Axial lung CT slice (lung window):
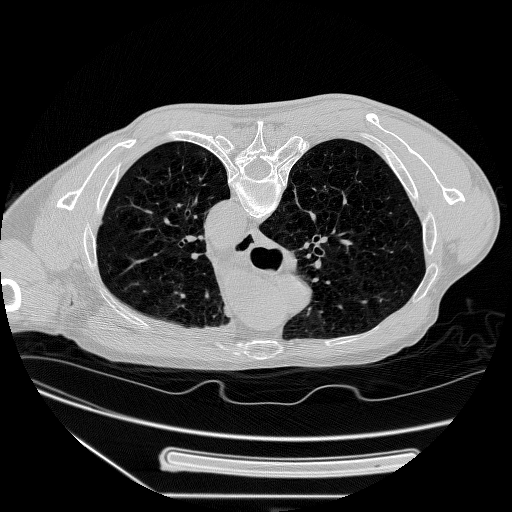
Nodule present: no